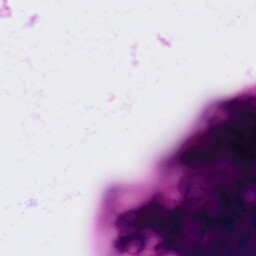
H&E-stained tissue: Colon